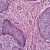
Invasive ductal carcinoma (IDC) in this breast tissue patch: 0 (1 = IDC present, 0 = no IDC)